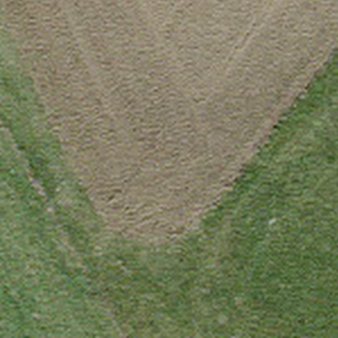
Label: other